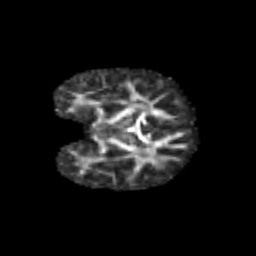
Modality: FA
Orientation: coronal
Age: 6
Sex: female
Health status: healthy